Current action and preconditions to check: path_clear

Your task: For each precondition in the list above, predict whether it will hold at this action.

Consider the current scene as observed from the mobile robot's camera, and analyze the predicted future states of all dynamic agents (e.g., people, animals, vehicles, or any moving entities) within the NEXT SECOND.

IMPORTANT: Only answer "very likely" if you are absolutely certain—based on strong, clear evidence—that a dynamic agent will violate the precondition in the predicted future state. Do NOT answer "very likely" for unlikely, ambiguous, or low-probability risks.

Ask yourself for each precondition: Is there a high probability, with clear and convincing evidence, that the predicted future states of any dynamic agent will interfere with the predicted future state of the currently executing action within the NEXT SECOND, causing that precondition to fail?

Assess the risk level based on these predictions. Use "likely" or "very likely" if motions create a clear risk of interference.

Use "neutral" or "improbable" if agents are nearby but their predicted paths are clearly diverging or non-conflicting.

Failure Risk Categories: "very improbable", "improbable", "neutral", "likely", "very likely"

Answer Format: Output ONLY the probability_of_failure value from these categories: "very improbable", "improbable", "neutral", "likely", "very likely"

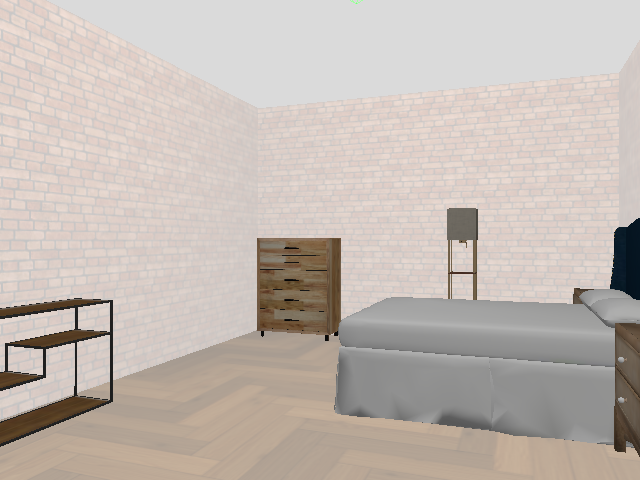

Answer: very improbable